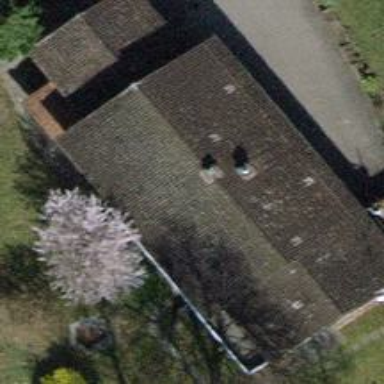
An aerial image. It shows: Building serving as veterinary clinic.